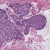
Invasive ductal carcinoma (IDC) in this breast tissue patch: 1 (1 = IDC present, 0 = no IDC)